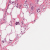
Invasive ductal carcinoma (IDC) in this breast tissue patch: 1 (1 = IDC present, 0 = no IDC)